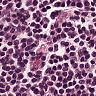
Metastatic tissue present: no